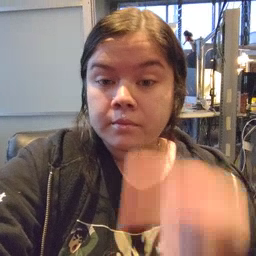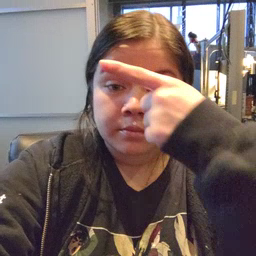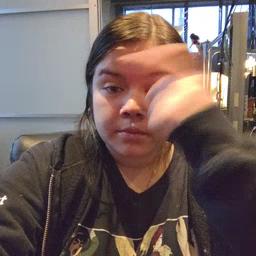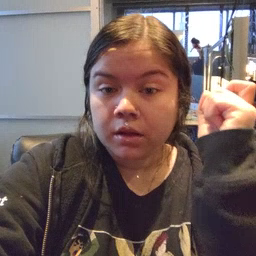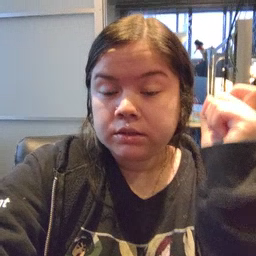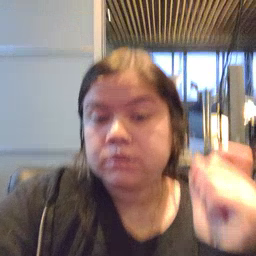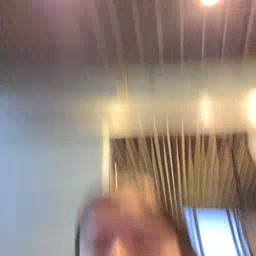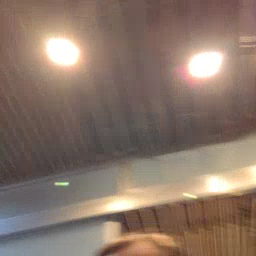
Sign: because